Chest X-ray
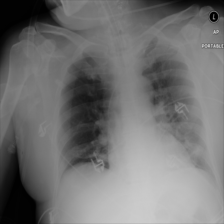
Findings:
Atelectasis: negative
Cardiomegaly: negative
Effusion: negative
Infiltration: positive
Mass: negative
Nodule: negative
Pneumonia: negative
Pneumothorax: negative
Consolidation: negative
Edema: negative
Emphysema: negative
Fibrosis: negative
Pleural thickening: negative
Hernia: negative